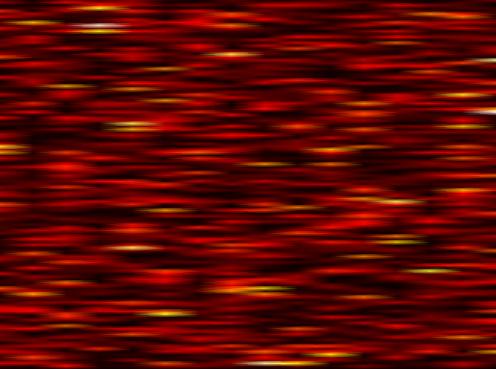
Label: OFDM